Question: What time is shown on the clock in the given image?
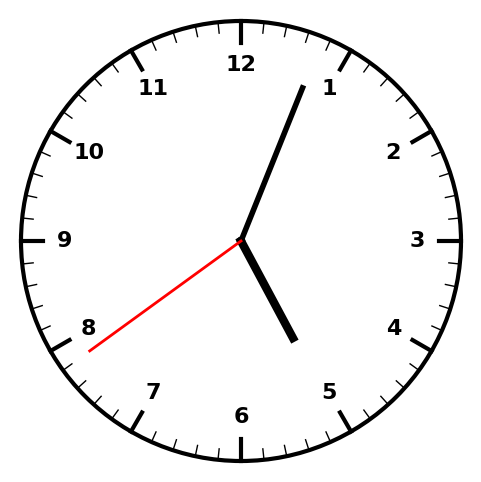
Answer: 05:03:39